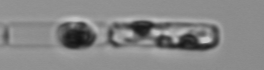
Label: Guinardia_delicatula_TAG_internal_parasite